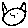
Label: cat